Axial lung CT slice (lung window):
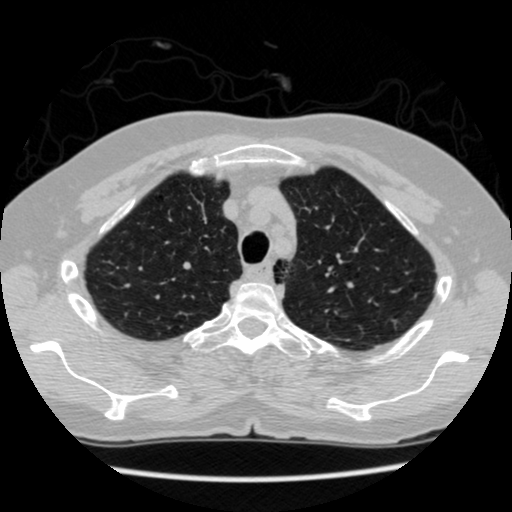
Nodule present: no